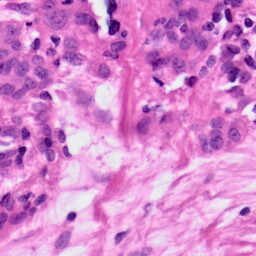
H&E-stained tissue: Ovarian